Question: I want to parse one paragraph from a website. I want to parse the first paragraph in div:

'''
@Override
protected Elements doInBackground(String... url) {
Document doc = null;
try {
doc = Jsoup.connect(url[0]).timeout(10*1000).get();
return doc.select("div.post > p");
} catch (Exception e) {
e.printStackTrace();
}
return new Elements();
}
'''
> java.io.IOException: -1 error loading URL
<URL>
at org.jsoup.helper.HttpConnection$Response.execute(HttpConnection.java:391)
at org.jsoup.helper.HttpConnection.execute(HttpConnection.java:157) 05-17
at org.jsoup.helper.HttpConnection.get(HttpConnection.java:146) 05-17
at com.c0dehunter.aZDR.diseaseActivity$getDataTask.doInBackground(diseaseActivity.java:46)
at com.c0dehunter.aZDR.diseaseActivity$getDataTask.doInBackground(diseaseActivity.java:1)
at android.os.AsyncTask$2.call(AsyncTask.java:185) 05-17 10:22:32.937:
at java.util.concurrent.FutureTask$Sync.innerRun(FutureTask.java:305)
at java.util.concurrent.FutureTask.run(FutureTask.java:137) 05-17
at java.util.concurrent.ThreadPoolExecutor.runWorker(ThreadPoolExecutor.java:1068)
at java.util.concurrent.ThreadPoolExecutor$Worker.run(ThreadPoolExecutor.java:561)
at java.lang.Thread.run(Thread.java:1096)
If you click on link you'll see you can open it normally. What is the problem here?
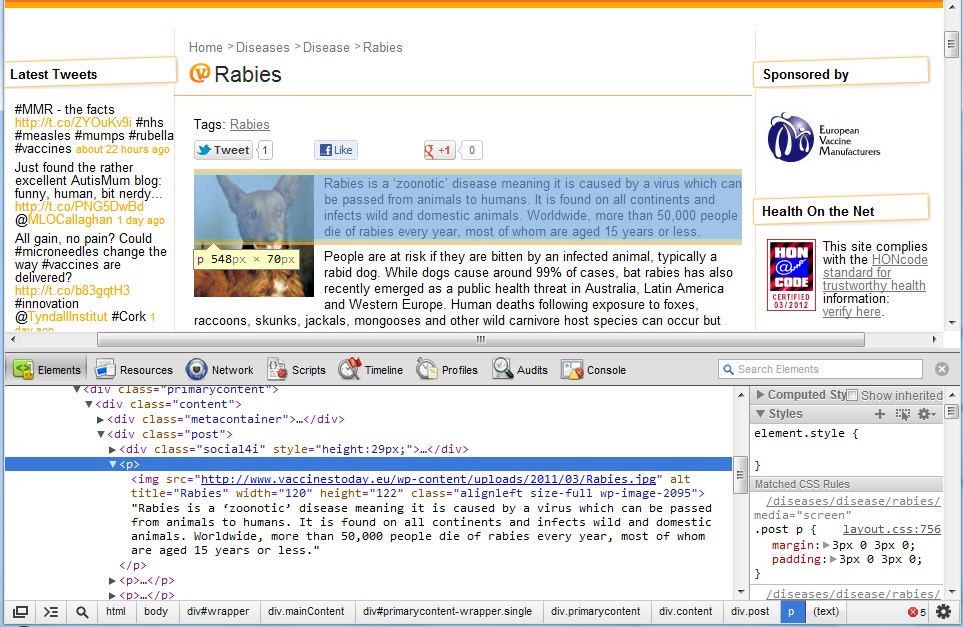
Answer: I ran your connect and it ran just fine. I can't say the same about your query. It doesn't bring you exactly what you want.. So i kind of enhanced it:
'''
doc.select("div[class=post-entry] > p");
doc.select("div.post-entry > p");
'''
Any of those will basically get ALL of the post. From now on, you can keep going solo, can't you? Anything else you need, just ask.